Question: I want to display custom text as y axis label.
I have attached the sample screenshot.

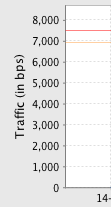
Answer: Have you tried something like this?
'''
var yAxis = new Rickshaw.Graph.Axis.Y({
graph: graph,
tickFormat: Rickshaw.Fixtures.Number.formatKMBT
});
yAxis.render();
'''